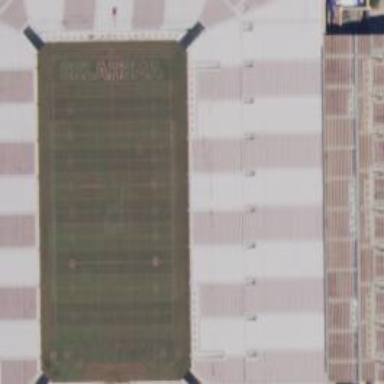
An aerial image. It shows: Pitch for American football.